Chest X-ray. View position: AP
Patient age: 73
Patient sex: F
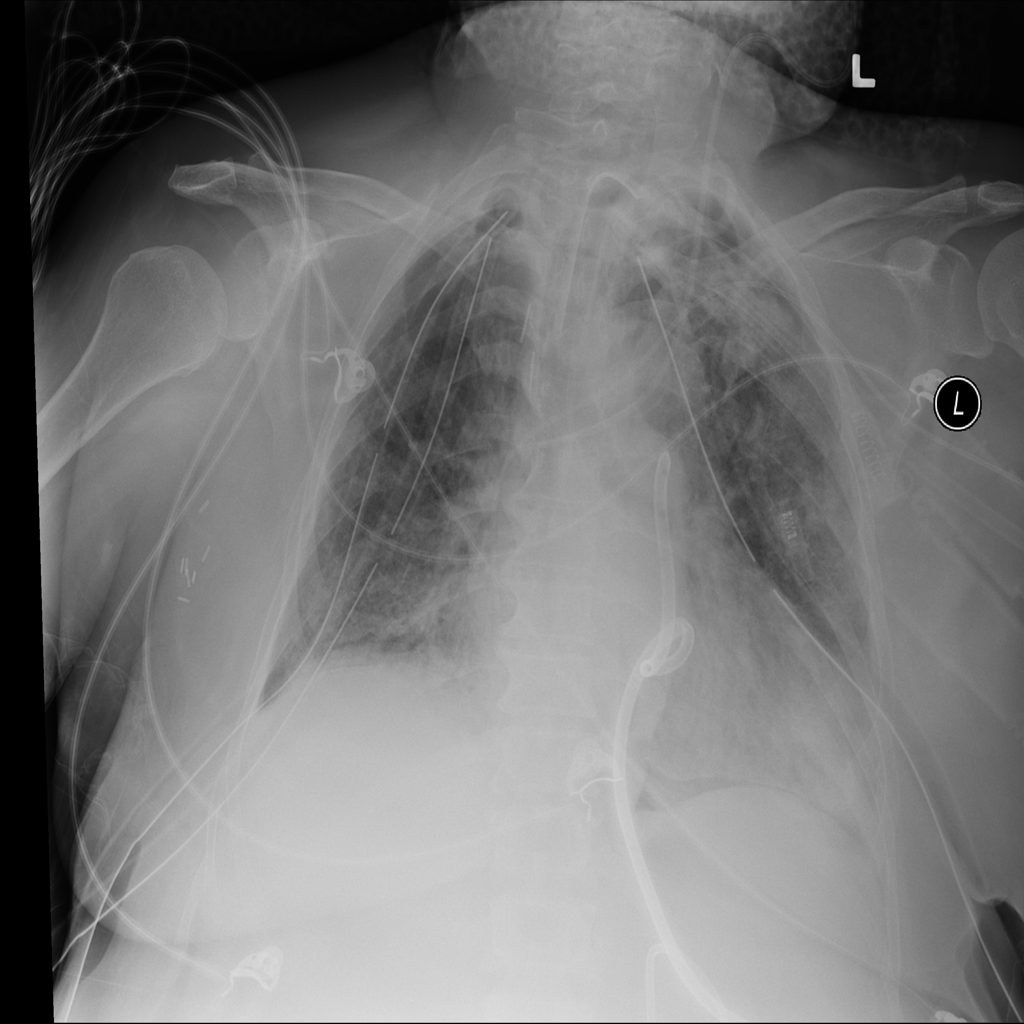
Finding: Pneumothorax